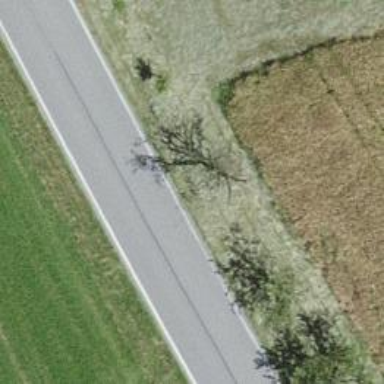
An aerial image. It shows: Tertiary road.